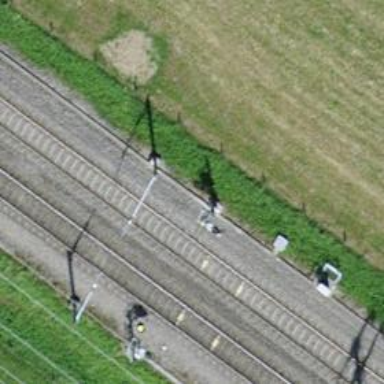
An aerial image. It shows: Railway signal.